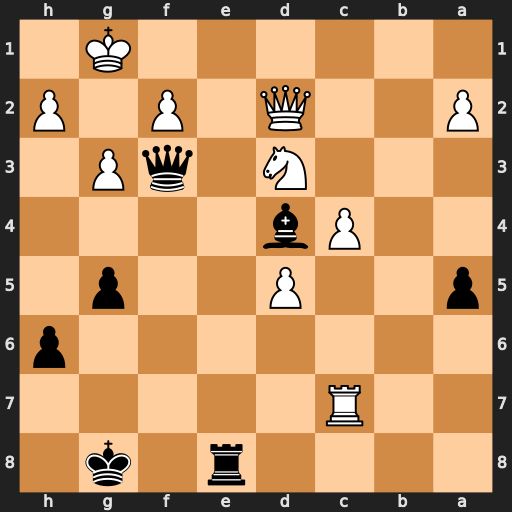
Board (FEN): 4r1k1/2R5/7p/p2P2p1/2Pb4/3N1qP1/P2Q1P1P/6K1
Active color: b
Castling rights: -
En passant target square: -
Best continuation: Re2 Qxe2 Qxe2